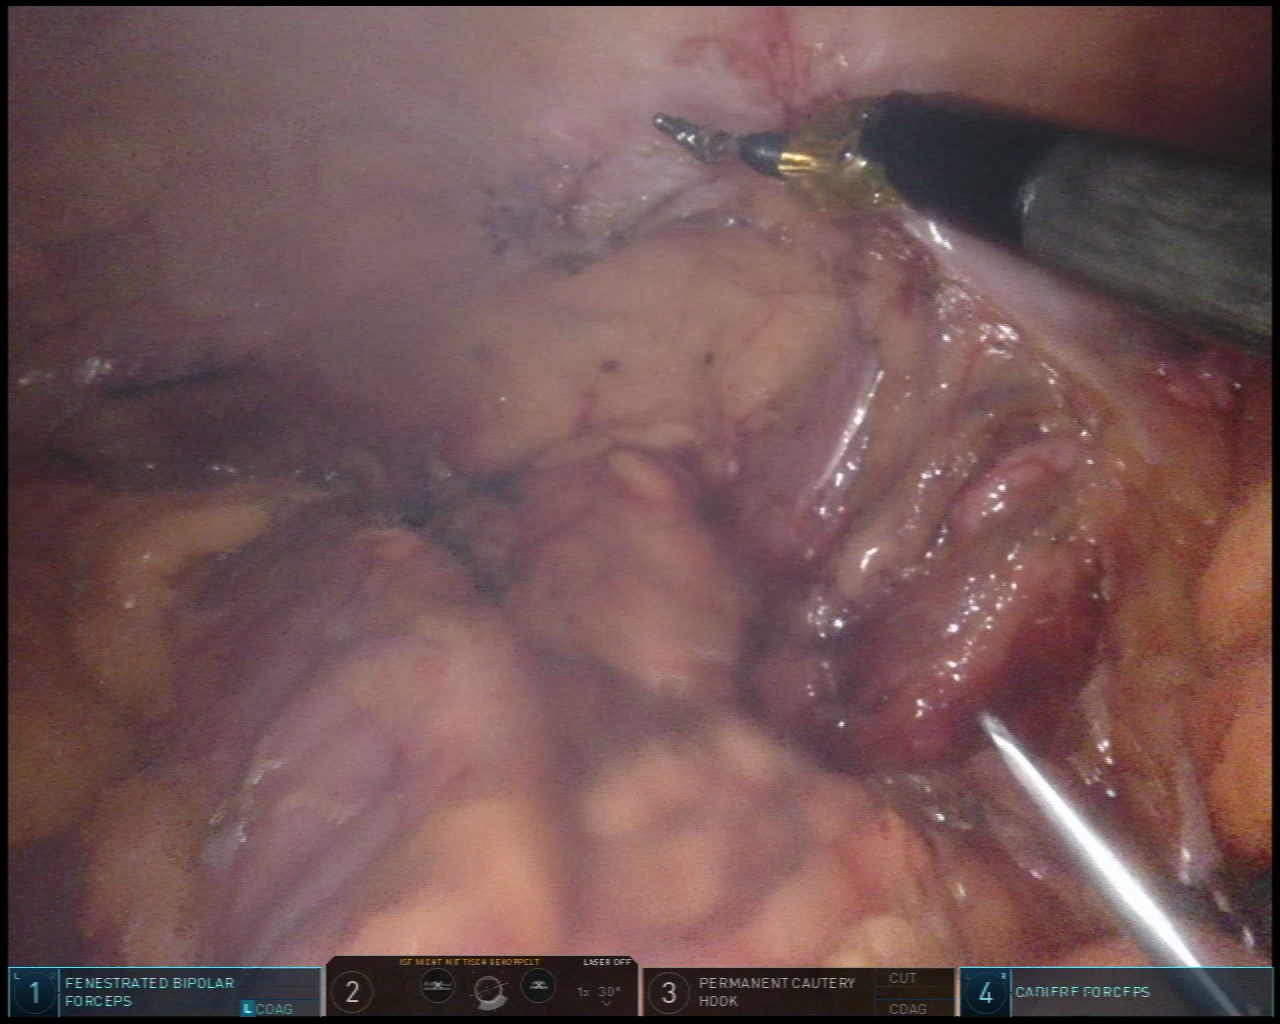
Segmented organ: ureter
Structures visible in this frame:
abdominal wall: yes
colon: yes
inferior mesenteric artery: no
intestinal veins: no
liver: no
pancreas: no
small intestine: no
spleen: no
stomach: no
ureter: yes
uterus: no
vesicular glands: no